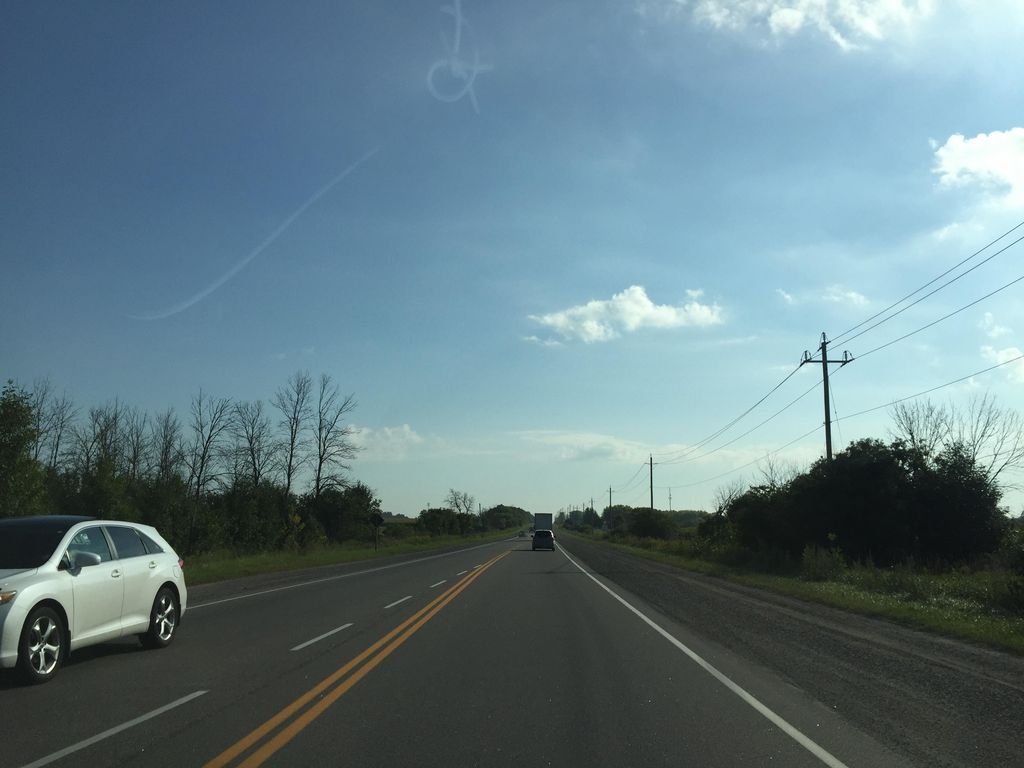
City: kitchener-waterloo